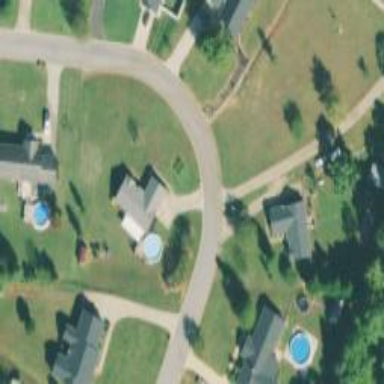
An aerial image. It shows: Driveway.